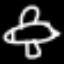
Label: airplane